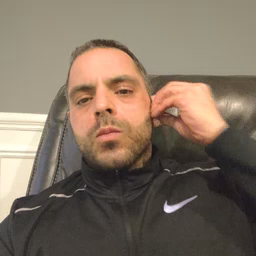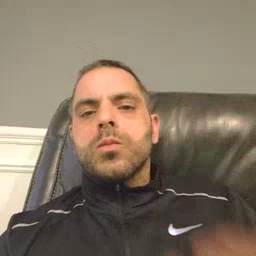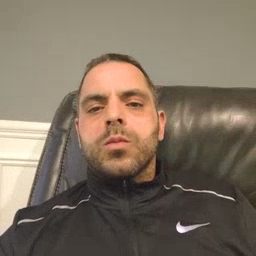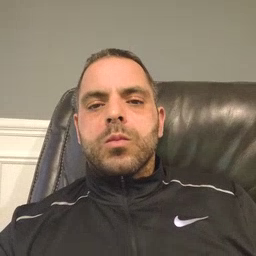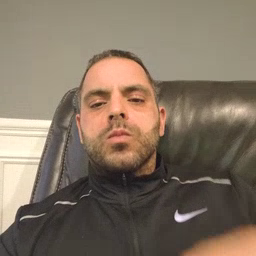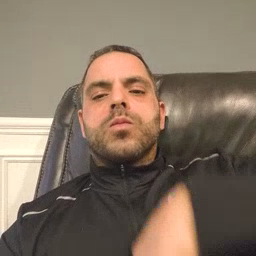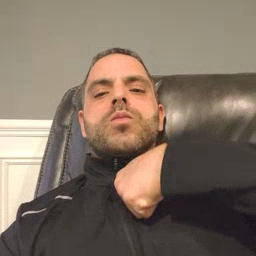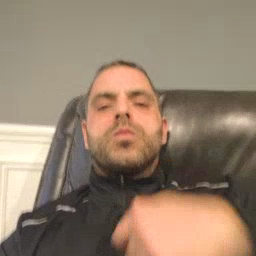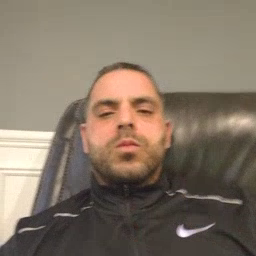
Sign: zipper